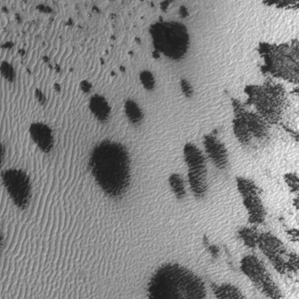
Label: frost